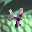
Label: 4